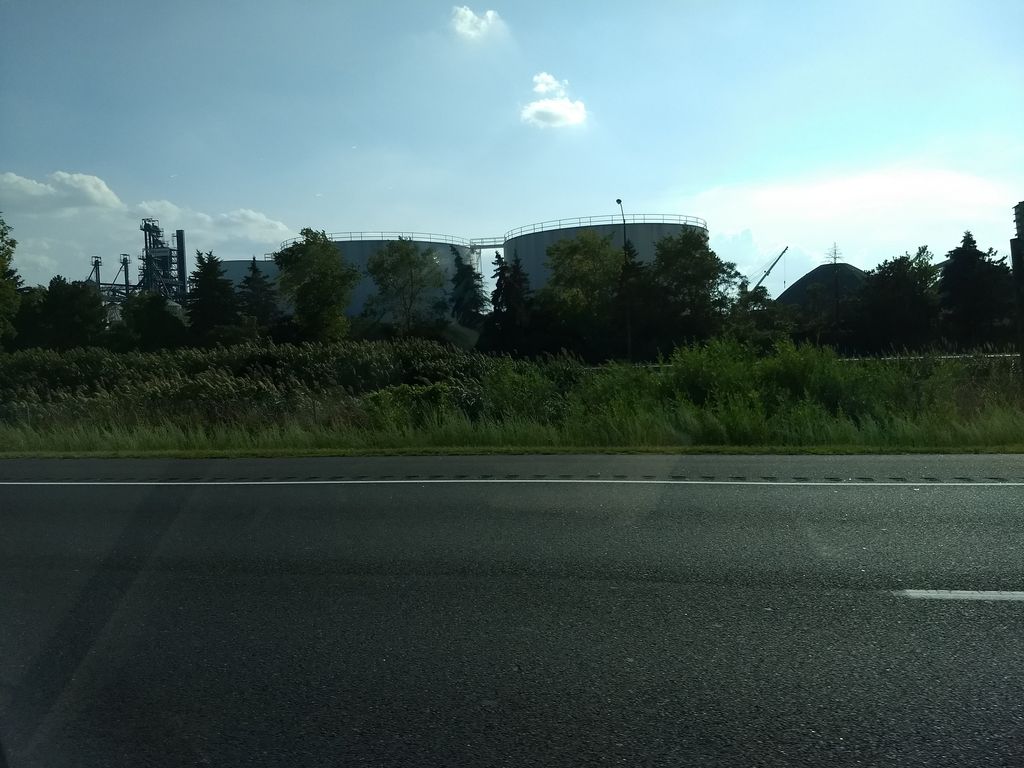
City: hamilton